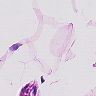
Metastatic tissue present: no